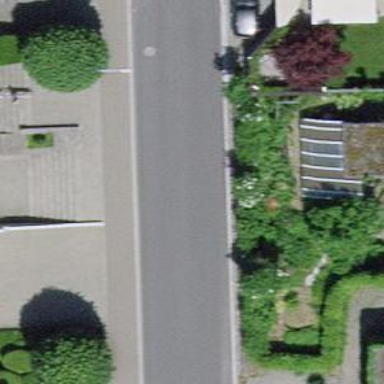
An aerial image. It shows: Footway surfaced with paving stones.